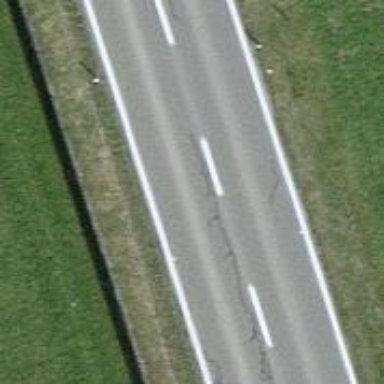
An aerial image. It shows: Secondary road.